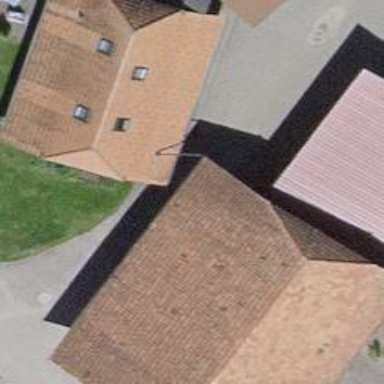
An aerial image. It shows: Rural barn.